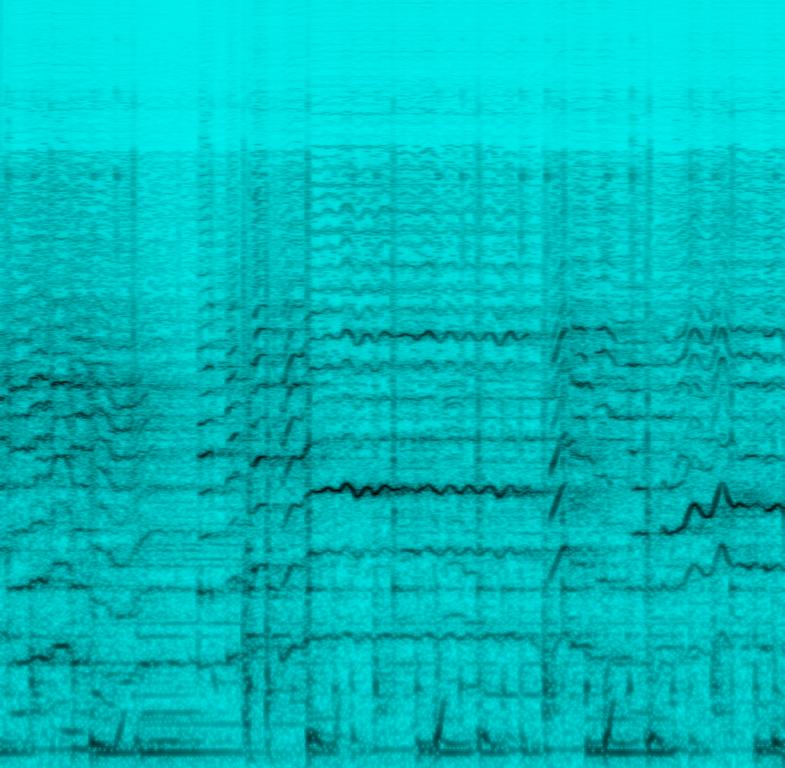
The low quality recording features a traditional song that consists of passionate female vocal singing over sustained string melody, wobble bass, wooden percussive elements and shimmering shakers. It is a bit noisy, in mono and it sounds vintage, passionate, emotional and soulful.